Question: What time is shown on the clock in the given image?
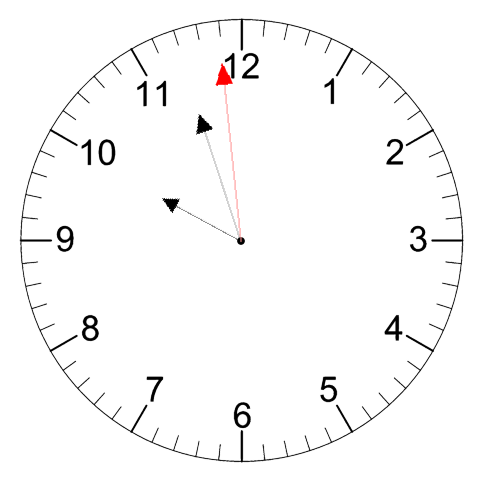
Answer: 09:56:59